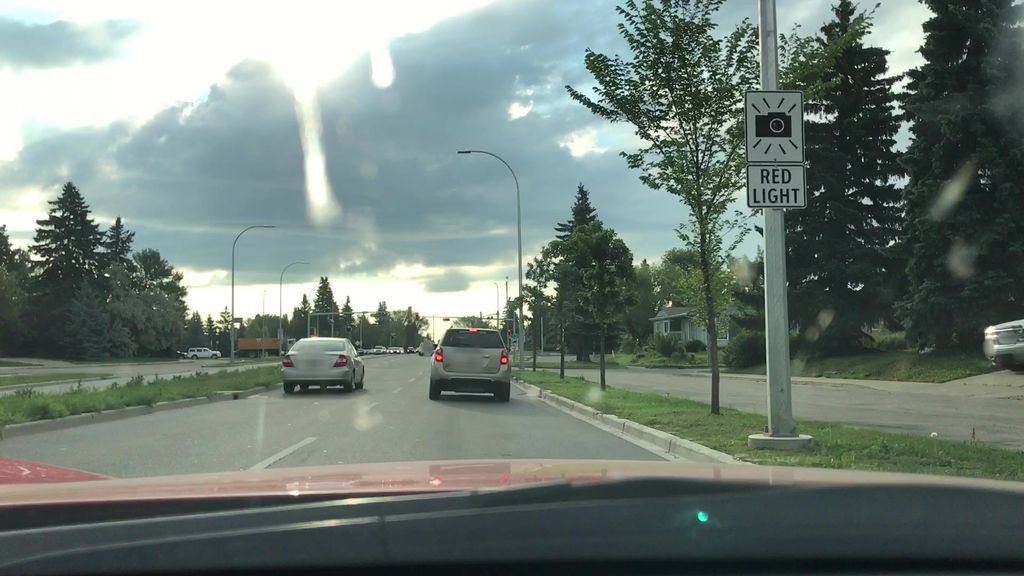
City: edmonton